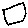
Label: square